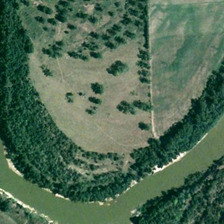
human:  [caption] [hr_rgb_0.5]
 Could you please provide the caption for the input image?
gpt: many green trees are in two sides of a curved green river .

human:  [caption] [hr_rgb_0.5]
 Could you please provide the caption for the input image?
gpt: many green trees are in two sides of a curved green river .

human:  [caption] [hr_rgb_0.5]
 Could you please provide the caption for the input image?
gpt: many green trees are in two sides of a curved green river .

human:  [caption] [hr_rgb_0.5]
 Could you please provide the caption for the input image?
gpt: many green trees are in two sides of a curved green river .

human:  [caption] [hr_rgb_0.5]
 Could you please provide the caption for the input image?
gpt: many green trees are in two sides of a curved green river .